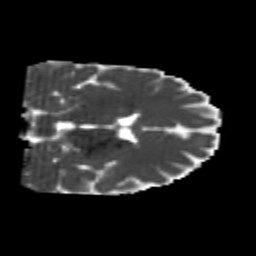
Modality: MD
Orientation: coronal
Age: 24
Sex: female
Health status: healthy
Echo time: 0.074 s